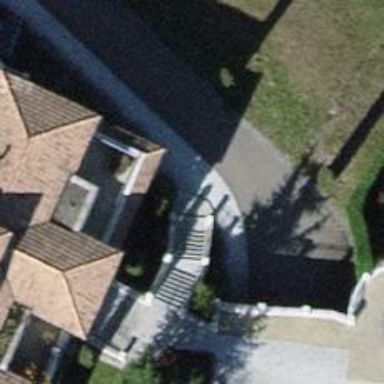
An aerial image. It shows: Road with steps.